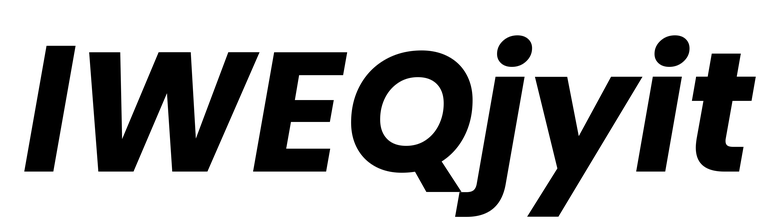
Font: Poppins-BoldItalic